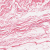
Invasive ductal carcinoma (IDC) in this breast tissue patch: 0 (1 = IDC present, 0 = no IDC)